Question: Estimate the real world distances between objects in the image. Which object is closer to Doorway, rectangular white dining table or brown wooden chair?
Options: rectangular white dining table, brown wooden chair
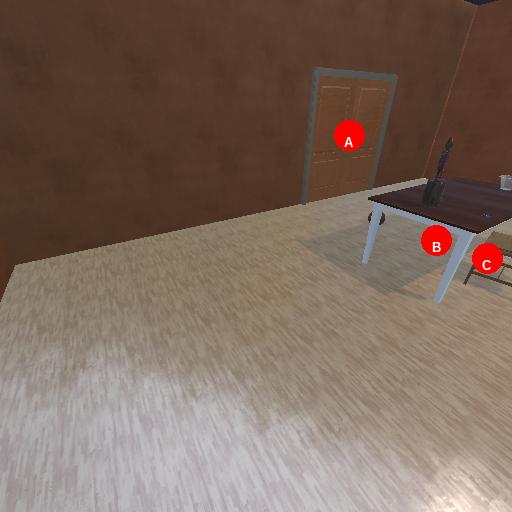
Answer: rectangular white dining table